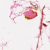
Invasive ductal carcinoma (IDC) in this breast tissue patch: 0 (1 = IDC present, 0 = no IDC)